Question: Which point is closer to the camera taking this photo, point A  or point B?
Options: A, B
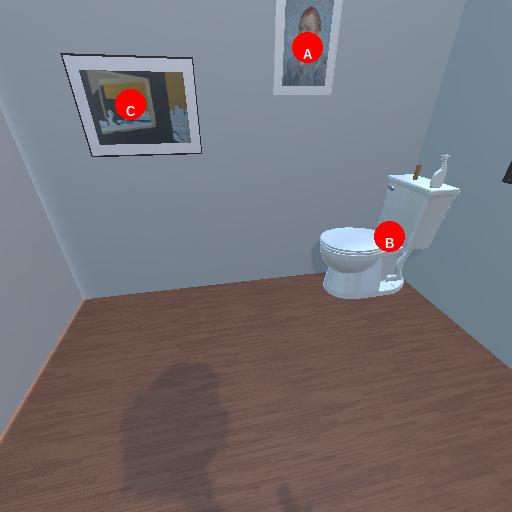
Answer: A